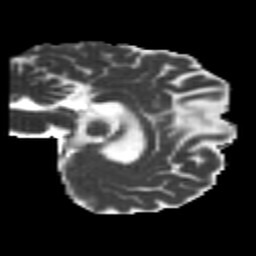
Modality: MD
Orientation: sagittal
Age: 22
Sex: female
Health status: healthy
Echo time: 0.074 s